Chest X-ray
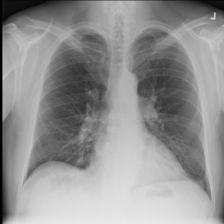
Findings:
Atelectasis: negative
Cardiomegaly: negative
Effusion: negative
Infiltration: negative
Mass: negative
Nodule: negative
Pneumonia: negative
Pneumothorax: negative
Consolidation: negative
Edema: negative
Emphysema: negative
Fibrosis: negative
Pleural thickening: negative
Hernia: negative